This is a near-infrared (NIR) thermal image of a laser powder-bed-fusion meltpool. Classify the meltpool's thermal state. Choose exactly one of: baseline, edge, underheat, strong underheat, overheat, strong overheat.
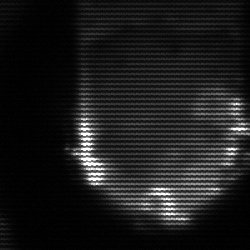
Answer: baseline